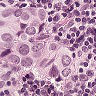
Metastatic tissue present: yes